Question: I have this error:
> Error:Error converting bytecode to dex: Cause:
com.android.dex.DexException: Multiple dex files define
Lcom/google/android/gms/common/api/zza;
I am not getting how to solve this, please help.

I don't know whether to include some lib or what
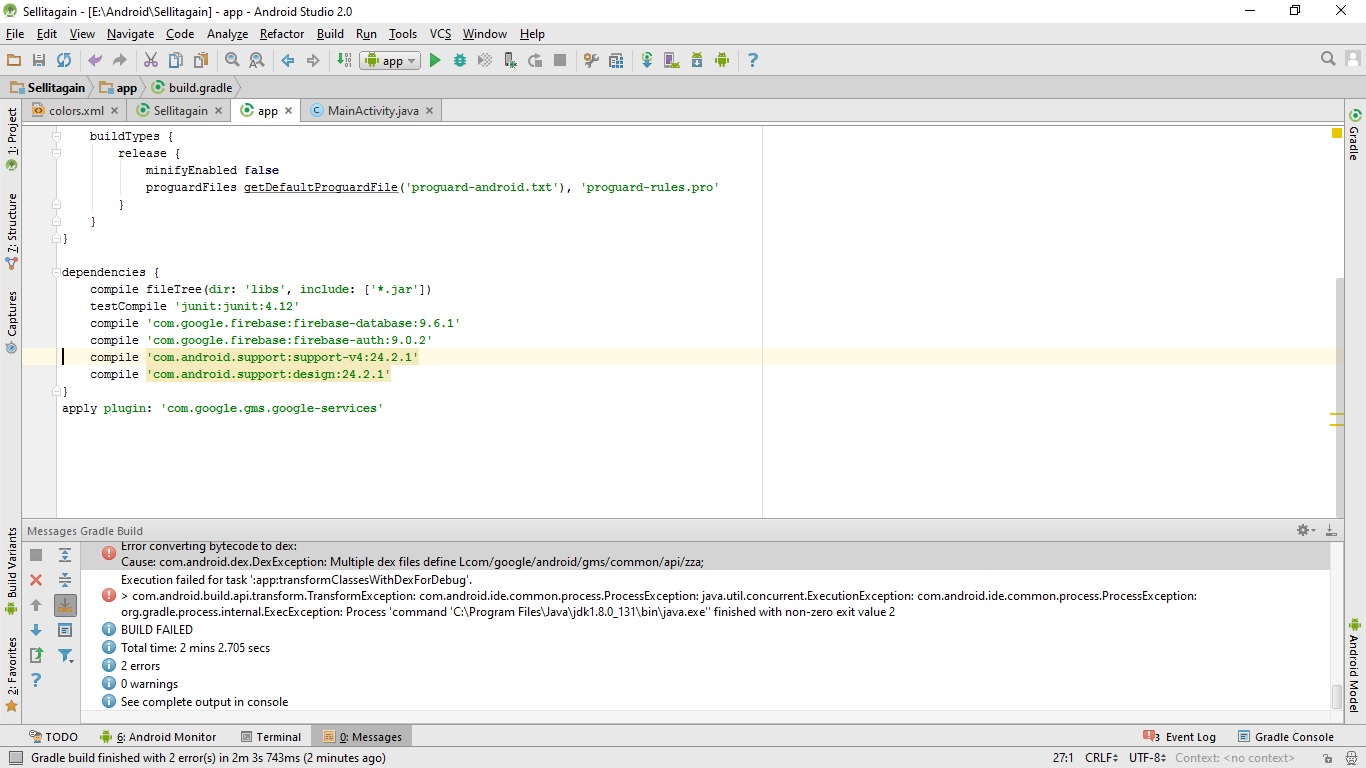
Answer: The problems of 'Multiple dex files define' usually arise when you have duplicate dependency entry in your app 'build.gradle'. In this case, you have a duplicate Firebase dependencies.
You need to use the same version either '9.0.2' or '9.6.1':
'''
compile 'com.google.firebase:firebase-auth:9.0.2'
compile 'com.google.firebase:firebase-database:9.0.2'
'''
or
'''
compile 'com.google.firebase:firebase-auth:9.6.1'
compile 'com.google.firebase:firebase-database:9.6.1'
'''
that if you use some support library version like '24.0.0' there is a chance for compatibility issue with firebase. You need to use the latest of support library or find the compatible firebase version. Read more at <URL>